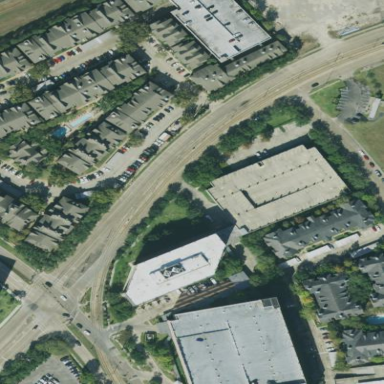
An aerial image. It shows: Multi-storey parking facility.